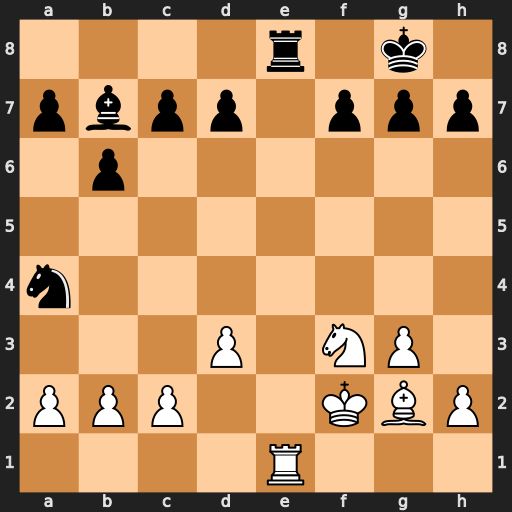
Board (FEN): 4r1k1/pbpp1ppp/1p6/8/n7/3P1NP1/PPP2KBP/4R3
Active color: w
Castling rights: -
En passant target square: -
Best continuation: Rxe8#